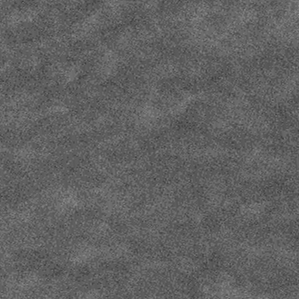
Label: frost